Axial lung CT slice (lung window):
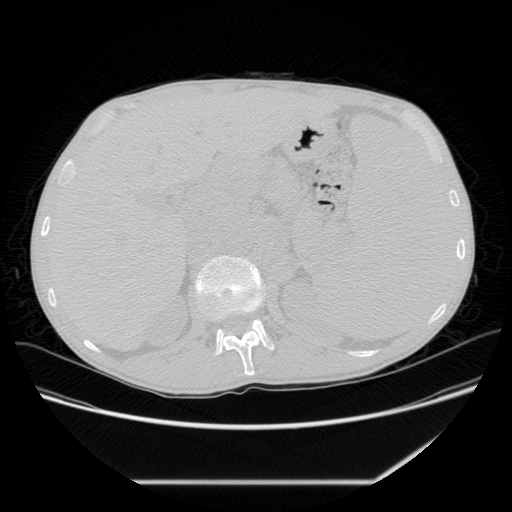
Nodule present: no